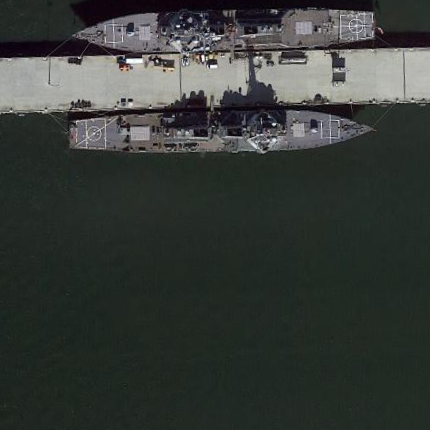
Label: destroyer